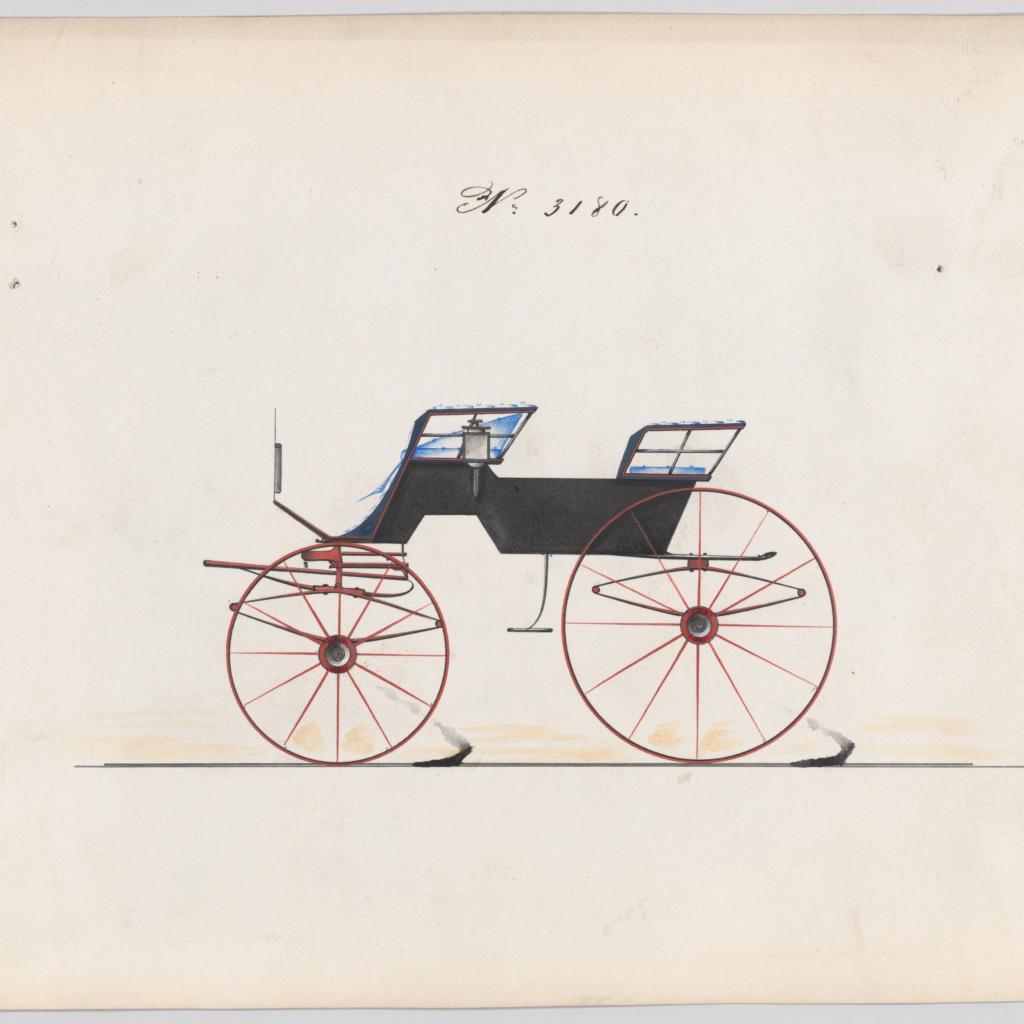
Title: Design for T-Cart, no. 3180
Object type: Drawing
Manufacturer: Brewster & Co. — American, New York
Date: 1876
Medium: pen and black ink with gum arabic
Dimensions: Sheet: 7 × 9 13/16 in. (17.8 × 24.9 cm)
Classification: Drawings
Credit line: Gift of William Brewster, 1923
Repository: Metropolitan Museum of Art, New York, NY